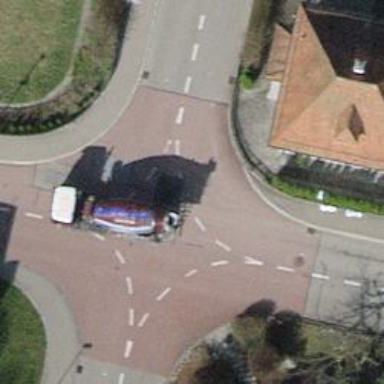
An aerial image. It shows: Traffic hump for calming the traffic.